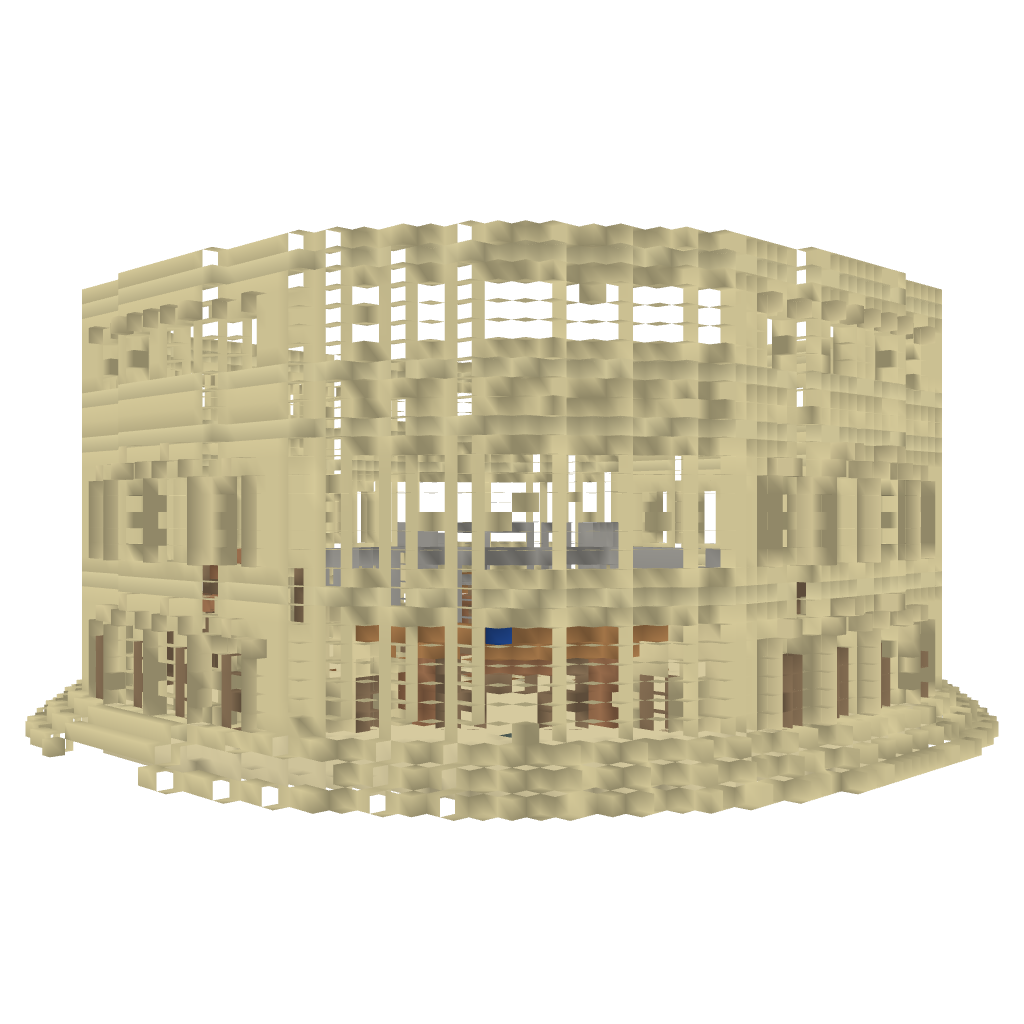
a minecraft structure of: Flavium - Mob Arena